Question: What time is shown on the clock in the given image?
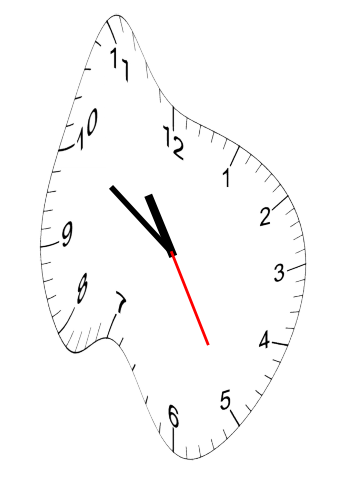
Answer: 10:50:25